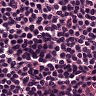
Metastatic tissue present: no